Question: Here is my script:
'''
WITH
SET [Set_TargetEmp] AS
{
FILTER(
[Employee Department].AllMembers,
(
InStr(
1,
[Employee].[Employee Department].currentmember.name,
"REUBEN") <> 0
)
)
}
SELECT
DESCENDANTS(
[Set_TargetEmp],
[Employee].[Employee Department],
SELF_BEFORE_AFTER)
ON 1,
{} ON 0
FROM [Adventure Works]
'''
I know that '[Set_TargetEmp]' is the following:

So why when I wrap it in the function 'DESCENDANTS' with the optional arg 'SELF_BEFORE_AFTER' isn't reuben's related Department and Title not returned ?
---
So I've simplified the above even further. Why doesn't the following return Reuben's title and department - I thought the point of 'SELF_BEFORE_AFTER' was to also return relatives from the other levels of the hierarchy '[Employee].[Employee Department]' ?
'''
SELECT
DESCENDANTS(
[Employee].[Employee Department].[Employee].[Reuben H. D'sa],
[Employee].[Employee Department],
SELF_BEFORE_AFTER)
ON 1,
{} ON 0
FROM [Adventure Works]
'''
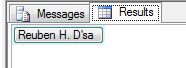
Answer: 'Descendants' only returns descendants, i. e. members on a lower level than the first argument. What you require would be an <URL> to iterate over the members of '[Set_TargetEmp]':
'''
WITH
SET [Set_TargetEmp] AS
{
FILTER(
[Employee Department].AllMembers,
(
InStr(
1,
[Employee].[Employee Department].currentmember.name,
"REUBEN") <> 0
)
)
}
SELECT
{} ON 0,
Generate([Set_TargetEmp] as e,
{Ancestor(e.Current, [Employee].[Employee Department].[Department])}
)
ON 1
FROM [Adventure Works]
'''